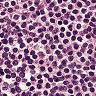
Metastatic tissue present: no